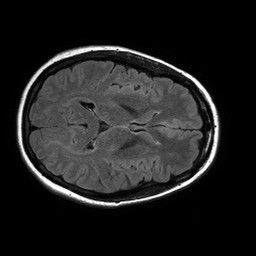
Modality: FLAIR
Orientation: axial
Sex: female
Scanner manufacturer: philips
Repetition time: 11 s
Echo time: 0.125 s